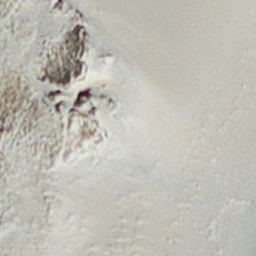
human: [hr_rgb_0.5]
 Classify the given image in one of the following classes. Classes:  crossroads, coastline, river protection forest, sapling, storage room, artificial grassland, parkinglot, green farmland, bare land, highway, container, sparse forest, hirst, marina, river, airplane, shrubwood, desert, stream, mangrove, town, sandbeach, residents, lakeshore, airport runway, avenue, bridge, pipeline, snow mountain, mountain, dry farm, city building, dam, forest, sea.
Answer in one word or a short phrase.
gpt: sandbeach